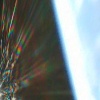
Label: sunburn